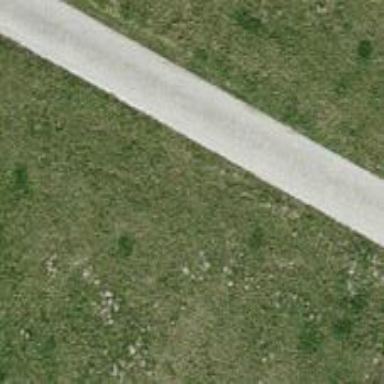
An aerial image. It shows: Concrete track with grade 1 standard.